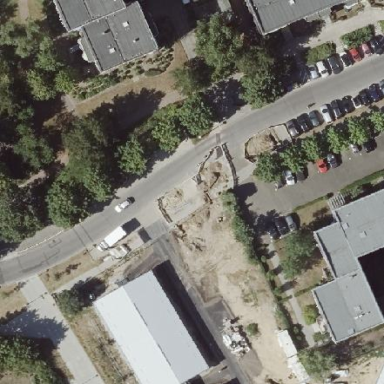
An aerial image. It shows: Street-side parking area with paving stones.